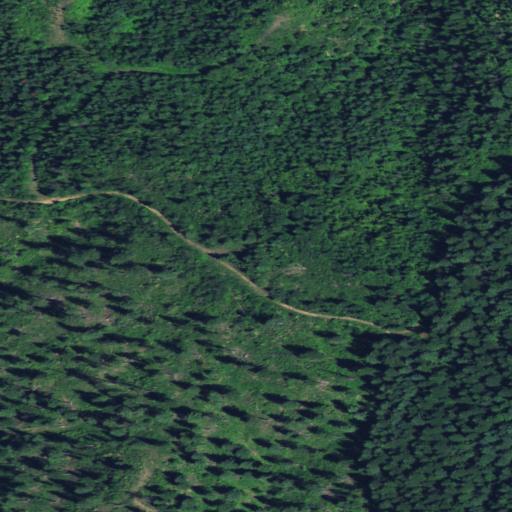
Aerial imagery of cliff(s) in Idaho named Orofino Creek Point containing only evergreen forest